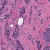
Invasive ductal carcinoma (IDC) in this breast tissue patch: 0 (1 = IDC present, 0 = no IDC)